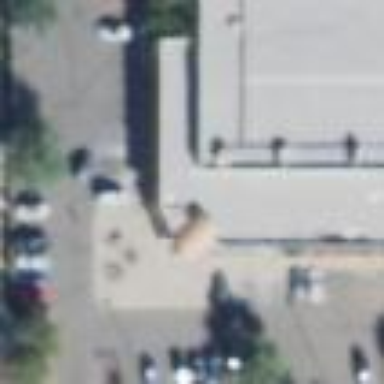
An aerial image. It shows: Parking area with asphalt surface.